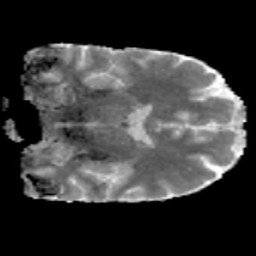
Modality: MD
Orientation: coronal
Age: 46
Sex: male
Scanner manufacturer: ge
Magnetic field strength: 3 T
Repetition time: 3.335 s
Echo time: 0.0868 s